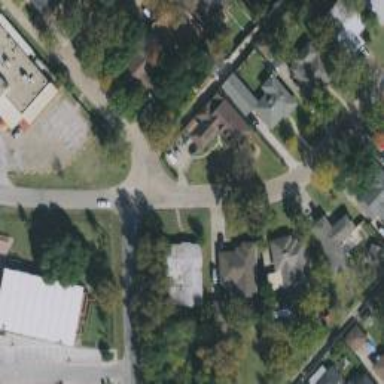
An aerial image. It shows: Alley classified as service road.